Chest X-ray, AP view. Patient: 34 years old, sex M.
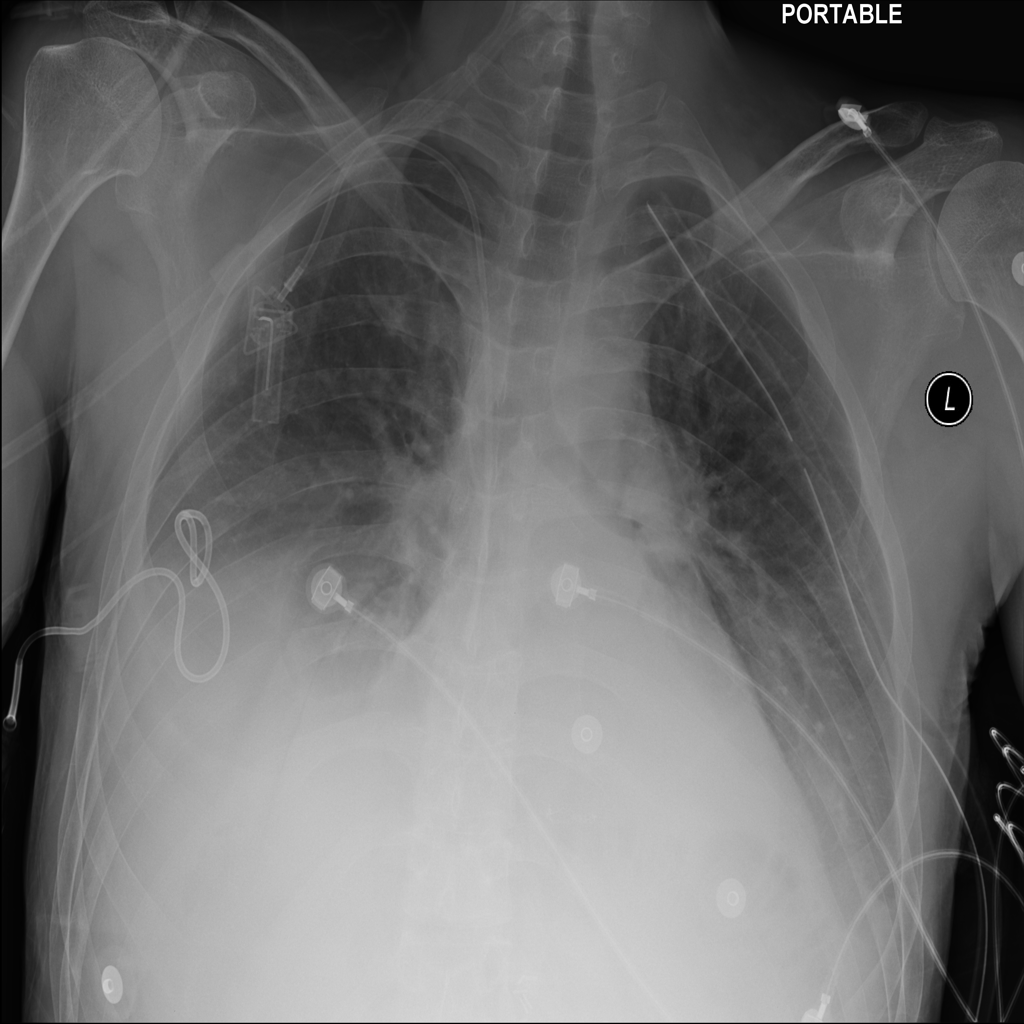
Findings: Atelectasis, Consolidation, Effusion